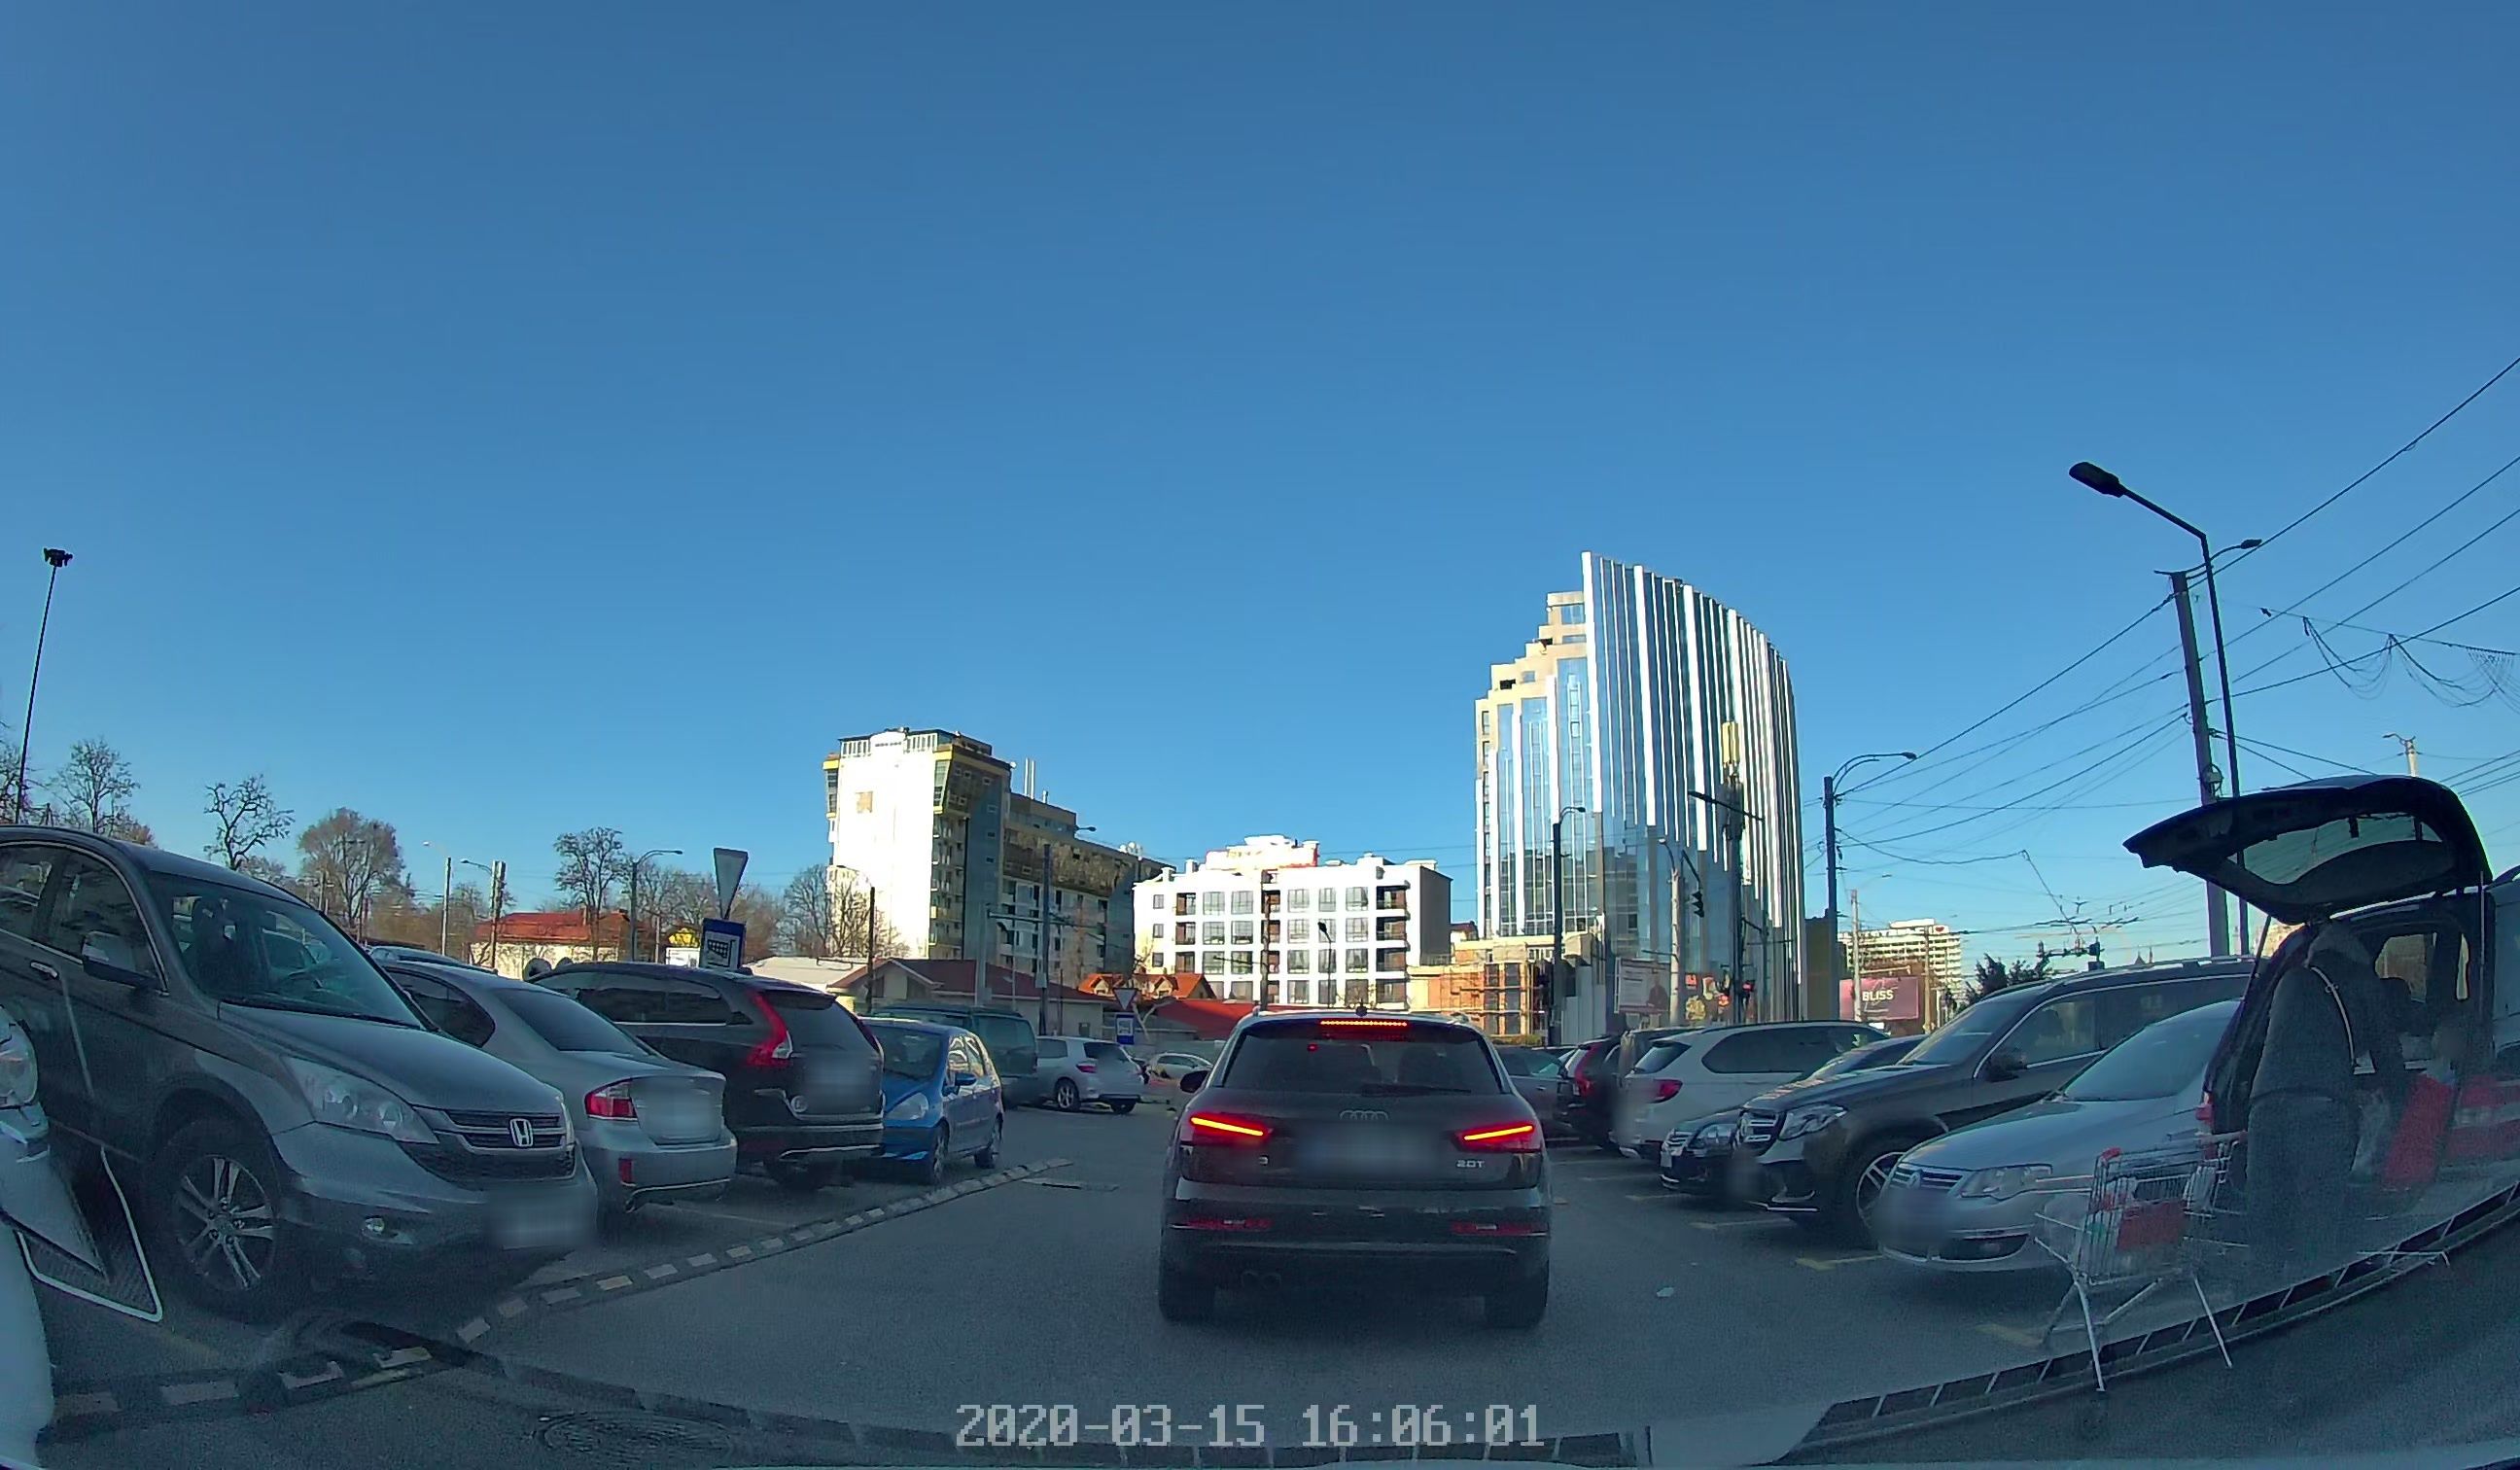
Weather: clear
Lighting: day
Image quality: good
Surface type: driving surface
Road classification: service
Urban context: urban centre
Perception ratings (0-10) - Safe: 7.7, Lively: 6.15, Beautiful: 2.25, Boring: 4.28, Depressing: 1.41, Wealthy: 5.36